Question: My system is dual boot, .
I have XAMPP installed on my XP OS ().
I want to use the same htdocs directory for testing the php on my windows also.
But when I am installing the XAMPP on the same directory, I am getting this error.
> Important! Because an activated User Account Control (UAC) on your
sytem some functions of XAMPP are possibly restricted. With UAC please
avoid to install XAMPP to C:\Program Files (x86) (missing write
permisssions). Or deactivate UAC with msconfig after this setup.
Can someone please help me in resolving this thing?
Thanks.

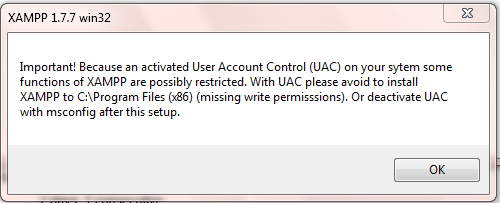
Answer: First : open Start Menu -> Run.. and type "lusrmgr.msc" inside. In the opened window, click "Users" on the left menu, then double-click on your username in the middle and then select "Member Of" in the opened window. Do you see "Administrators" there?
BTW you can try installing XAMPP in another directory, then open php.ini and set the VirtualDirectory parameters to point your previous XAMPP htdocs folder.